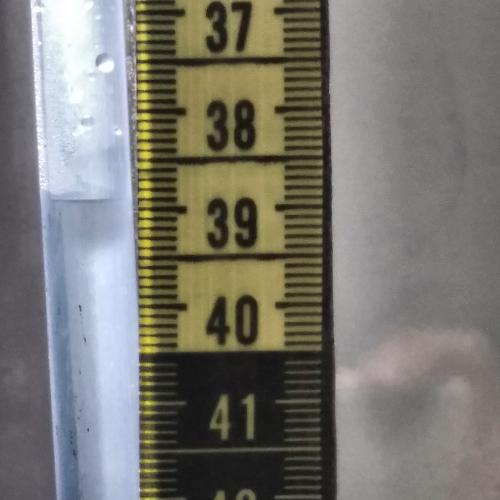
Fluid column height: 38.9 cm